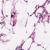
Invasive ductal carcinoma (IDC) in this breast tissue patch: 1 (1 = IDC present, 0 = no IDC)